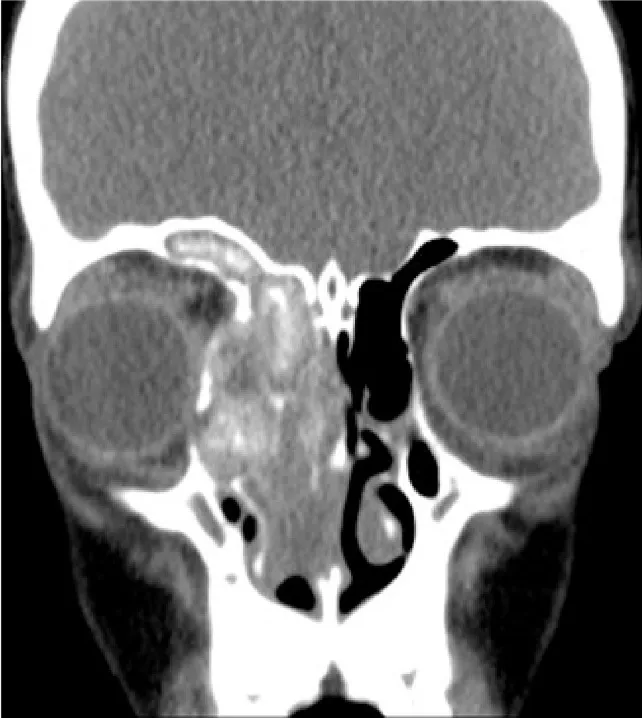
(B) Coronal CT image post-surgery shows disease recurrence in the right sinuses and clean left side.
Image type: radiology (ct)